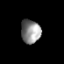
Tissue: prostate
Cell type: T cells
Senescence score: 0.2468
Nuclear area (px): 458
Mean DAPI intensity: 138.609